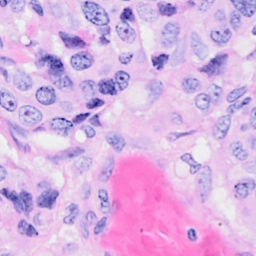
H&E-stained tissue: Breast